Question: I am using 'ode45' to solve a simple ODE:
'''
function dCdt=u_vent(t,C)
if t> 600 && t<= 720
Q=Q2;
elseif t> 1320 && t<= 1440
Q=Q2;
elseif t> 2040 && t<= 2160
Q=Q2;
elseif t> 2760 && t<= 2880
Q=Q2;
elseif t> 3480 && t<= 3600
Q=Q2;
else
Q=Q1;
end
V=100;
C_i=400;
S=100;
dCdt=Q/V*C_i+S/V-Q/V*C(1);
return
'''
I use then to solve:
'''
[t,C]=ode45(@u_vent, [0 1*3600], 400);
'''
I would like to create a periodic function such as the one in the picture for 'Q', '0<t<3600', without using those 'if' statements... any thoughts?

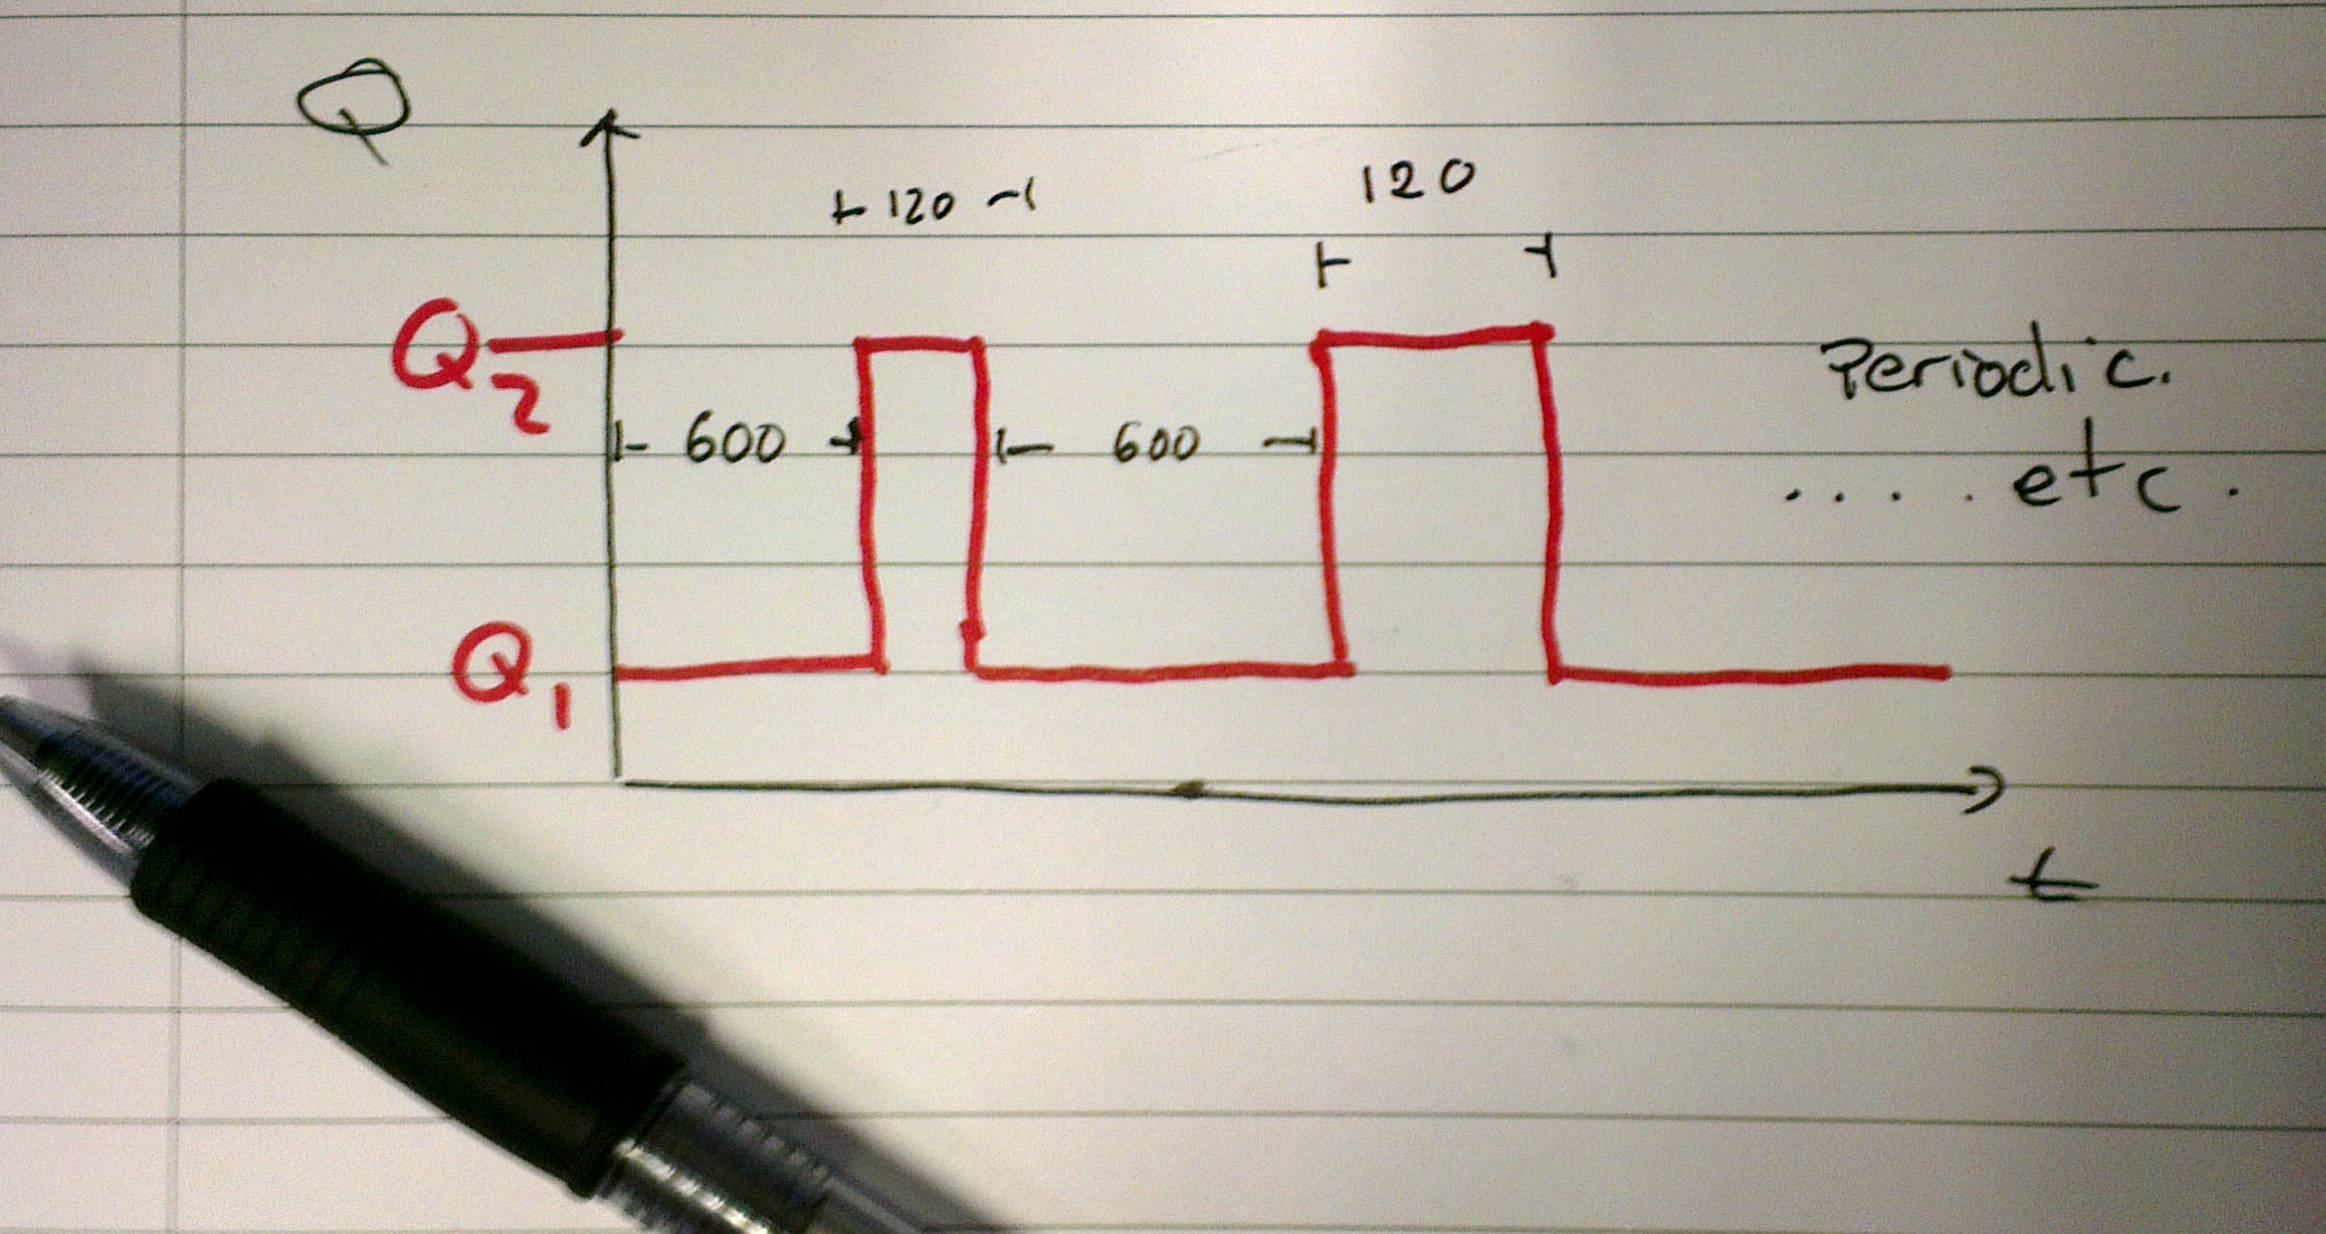
Answer: This is a common type of question. Users often wish to discontinuously change a variable within the integration function used by Matlab's ODE solvers. Unfortunately, this is usually a bad idea. These solvers assume that the differential equations are smooth and continuous. At best your code will be slower. At worst you'll have larger errors or even completely wrong results. Using a stiff solver such as <URL> might help a bit, but it too assumes continuity. As your system as specified has analytic solution, the easiest way so "simulate" it might actually be to pass a pulse train trough this function of time.
The case when a parameter changes discontinuously in time, i.e., with respect to the independent variable, is easy to solve. Simply integrate over each time span for the number of periods you want:
'''
t1 = 600;
t2 = 120;
TSpan = [0 t1]; % Initial time vector
NPeriods = 5; % Number of periods
C0 = 400; % Initial condition
Q1 = ...
Q2 = ...
V = 100;
C_i = 400;
S = 100;
u_vent = @(t,C,Q)(Q*(C_i-C(1))+S)/V; % Integration function as anonymous function
Cout = C0; % Array to store solution states
tout = Tspan(1); % Array to store solution times
for i = 1:NPeriods
[t,C] = ode45(@(t,C)u_vent(t,C,Q1), TSpan, C0);
tout = [tout;t(2:end)]; % Append time, 2:end used to avoid avoid duplicates
Cout = [Cout;C(2:end,:)]; % Append state
TSpan = [0 t2]+t(end); % New time vector
C0 = C(end); % New initial conditions
[t,C] = ode45(@(t,C)u_vent(t,C,Q2), TSpan, C0);
tout = [tout;t(2:end)];
Cout = [Cout;C(2:end,:)];
TSpan = [0 t1]+t(end);
C0 = C(end);
end
'''
This allows 'ode45' to integrate an ODE for a specified time from a set of initial conditions. Then the integration is restarted at the end time of the previous integration with new discontinuous initial conditions or different parameters. This results in a transient. You may not like the look of the code, but this is how it's done. It's even trickier if parameters change discontinuously with respect to state variables.
Optional. Each time you call/restart 'ode45' the function must figure out an initial step size to use. This is the primary (minimal) cost/overhead of restarting the solver. In some cases you may be able to help out the solver by specifying an <URL> option based on the last step size used from the previous call. See the 'ballode' demo for further details on this by typing 'edit ballode' in your command window.
A note. The 'tout' and 'Cout' arrays are appended to themselves after each integration step. This is effectively dynamic memory allocation. As long as 'NPeriods' is reasonably small, this likely won't be a problem as dynamic memory allocation in recent versions of Matlab can be very fast and you're only reallocating a few time in large blocks. If you specify fixed step size output (e.g., 'TSpan = 0:1e-2:600;') then you'll know exactly how much memory to preallocate to 'tout' and 'Cout'.